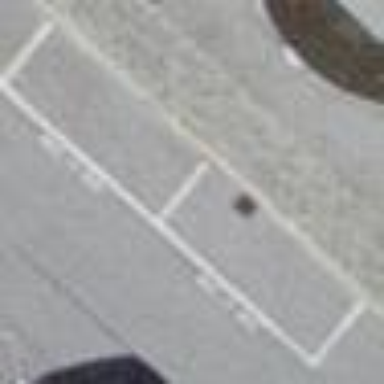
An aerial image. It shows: Parking lane with asphalt surface.